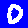
Digit: 0